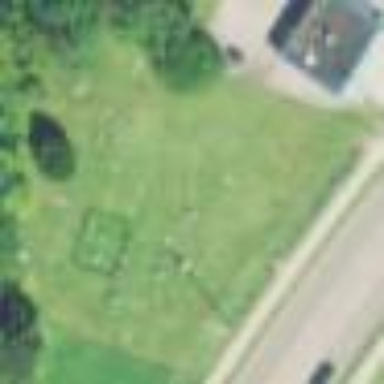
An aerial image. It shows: Cemetery.